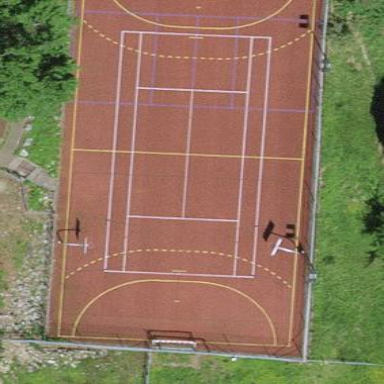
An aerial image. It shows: Tennis court on the leisure land pitch.